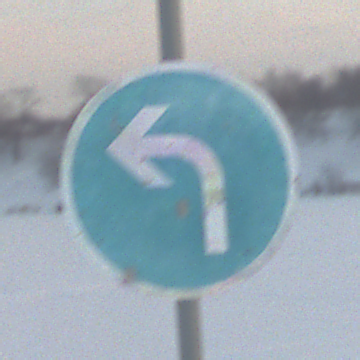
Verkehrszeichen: VorgeschriebeneFahrtrichtungLinks
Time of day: SunriseSunset
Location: Outdoor (Nature)
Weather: PartlyCloudy
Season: NotSpecified
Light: Natural